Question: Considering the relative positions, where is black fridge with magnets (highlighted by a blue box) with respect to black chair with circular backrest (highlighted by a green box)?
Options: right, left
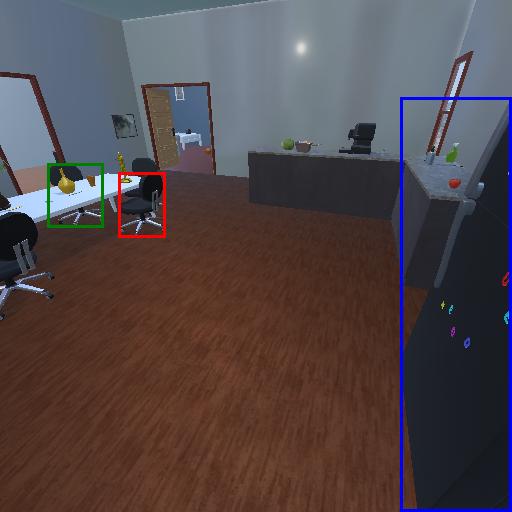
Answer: right